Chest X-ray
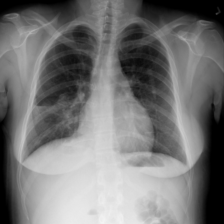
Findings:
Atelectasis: negative
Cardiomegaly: negative
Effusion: negative
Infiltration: negative
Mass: negative
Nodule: negative
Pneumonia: negative
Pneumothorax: positive
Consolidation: negative
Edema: negative
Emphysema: negative
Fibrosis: negative
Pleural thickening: negative
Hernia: negative